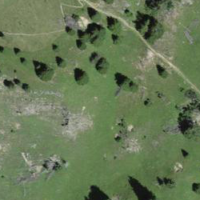
EUNIS habitat code: 26
Species observed at this site:
Platanthera bifolia